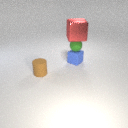
small green rubber sphere above small blue rubber cube